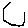
Label: hexagon